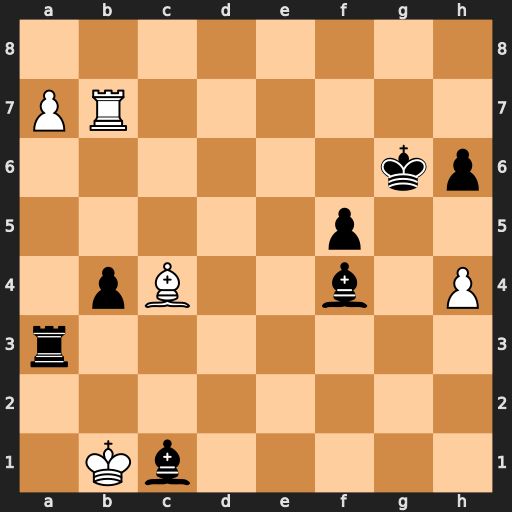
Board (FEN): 8/PR6/6kp/5p2/1pB2b1P/r7/8/1Kb5
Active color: w
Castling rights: -
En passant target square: -
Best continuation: Rb6+ Kh5 Ra6